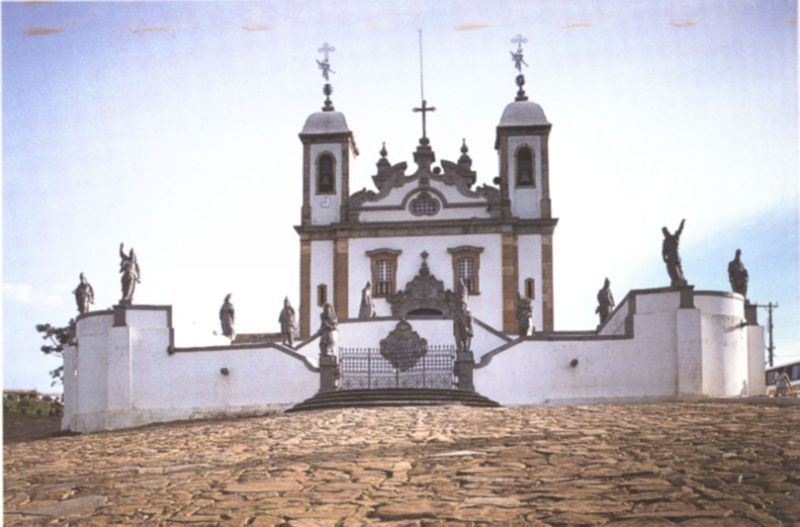
Titel: Santuario do Bom Jesus de Matosinhos
Künstler: Aleijadinho
Standort: Congonhas do Campo, Santuario do Bom Jesus de Matosinhos (Amerika - Brasilien)
Schlagwörter: baum, blau, himmel, mann, weiß, wolken, fenster, grau, tür, dach, gebäude, rot, schloss, zaun, architektur, barock, stein, steine, gitter, kirche, boden, turm, umrandung, engel, spanien, farbig, fassade, pflaster, giebel, mauer, figuren, kuppel, treppe, treppen, aufgang, stufen, tor, foto, eingang, kloster, kreuz, türme, kathedrale, portal, skulpturen, kreuze, pforte, statuen, sandstein, kapelle, vorderansicht, heilige, siegel, pflasterung, brasilien, ouro preto